Question: I have a datatable, like this.

At some point people will be required to provide their own measurement, which can be -5 -4 -3 -2 -1 etc... all up till 35.
I need to make an interpolation between the resulting values of the measurement.
I could do something like this
'''
double usermeasurement;
//user inserts the measurement in a textbox
if(usermeasurement <5)
{ //interpolation between line 1 and line 2 of the table
}
else if (usermeasurement <15)
{ //interpolation between line 2 and 3 of the table..
}
// and so on...
'''
My programming question is, is there a simpler, advanced way to make the 'usermeasurement' variable fit itself on the column 'measurement'?
I can make my own interpolation method, but is there a simpler math operation that does it?
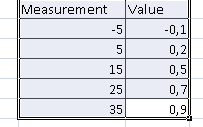
Answer: If you are fetching this from a DataTable in code
'''
int userInput = 7;
DataTable dataTable = new DataTable();
dataTable.Columns.Add(new DataColumn("Measurement", typeof(int)));
dataTable.Columns.Add(new DataColumn("Value", typeof(string)));
dataTable.Rows.Add(-5, "-0,1");
dataTable.Rows.Add(5, "0,2");
dataTable.Rows.Add(15, "0,5");
dataTable.Rows.Add(25, "0,7");
dataTable.Rows.Add(35, "0,9");
int min = Convert.ToInt32(dataTable.Compute("MIN(Measurement)", "Measurement > " + userInput.ToString()));
int max = Convert.ToInt32(dataTable.Compute("MAX(Measurement)", "Measurement < " + userInput.ToString()));
DataRow[] rows = dataTable.Select("Measurement = " + min.ToString() + " OR " + "Measurement = " + max.ToString());
'''
If you are querying your database then use the below query
'''
SELECT * FROM Measurements WHERE Measurement = (select MIN(Measurement) from Measurements WHERE Measurement > 16) OR Measurement = (select MAX(Measurement) from Measurements WHERE Measurement < 16)
'''